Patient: sex M, age 28
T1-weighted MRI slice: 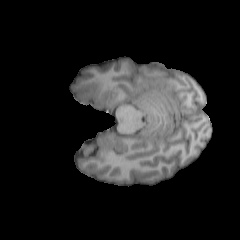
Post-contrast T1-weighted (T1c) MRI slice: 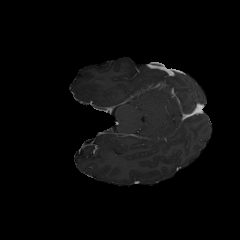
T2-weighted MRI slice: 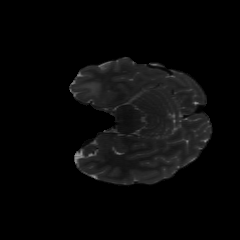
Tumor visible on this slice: yes
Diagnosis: Astrocytoma, IDH-mutant
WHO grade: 2